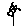
Label: flower